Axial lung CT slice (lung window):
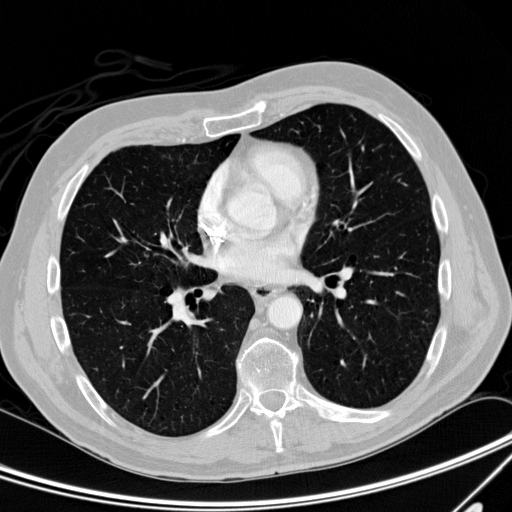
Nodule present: no